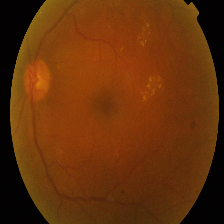
Diabetic retinopathy grade: Proliferative DR